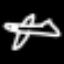
Label: airplane